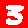
Digit: 3